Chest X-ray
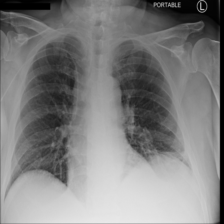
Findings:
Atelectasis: positive
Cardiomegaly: negative
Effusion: negative
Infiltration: negative
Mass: negative
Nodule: negative
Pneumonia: negative
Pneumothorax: negative
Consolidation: negative
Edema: negative
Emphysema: negative
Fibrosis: negative
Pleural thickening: negative
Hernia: negative